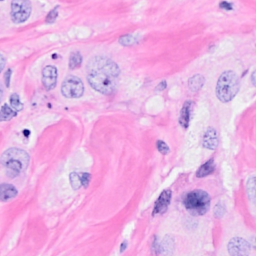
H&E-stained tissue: Breast